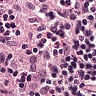
Metastatic tissue present: no